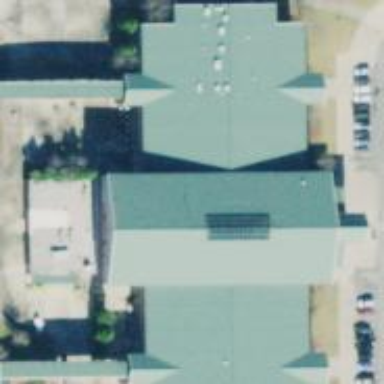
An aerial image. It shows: School building.